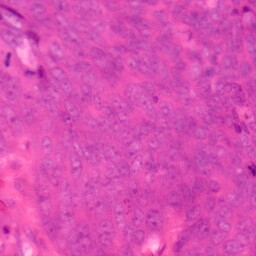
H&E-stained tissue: Colon